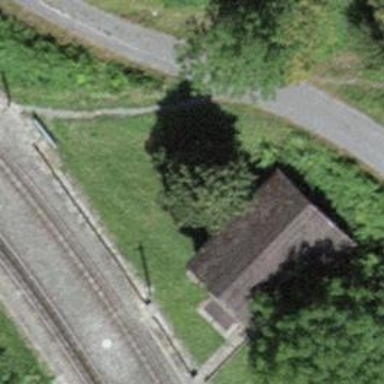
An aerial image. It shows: Railway service station.